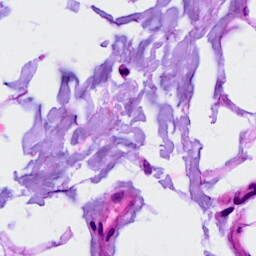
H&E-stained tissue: Breast